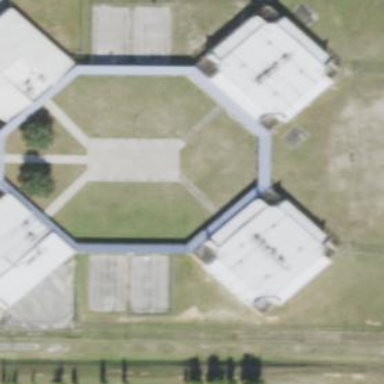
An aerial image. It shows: Prison.